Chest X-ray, AP view. Patient: 27 years old, sex M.
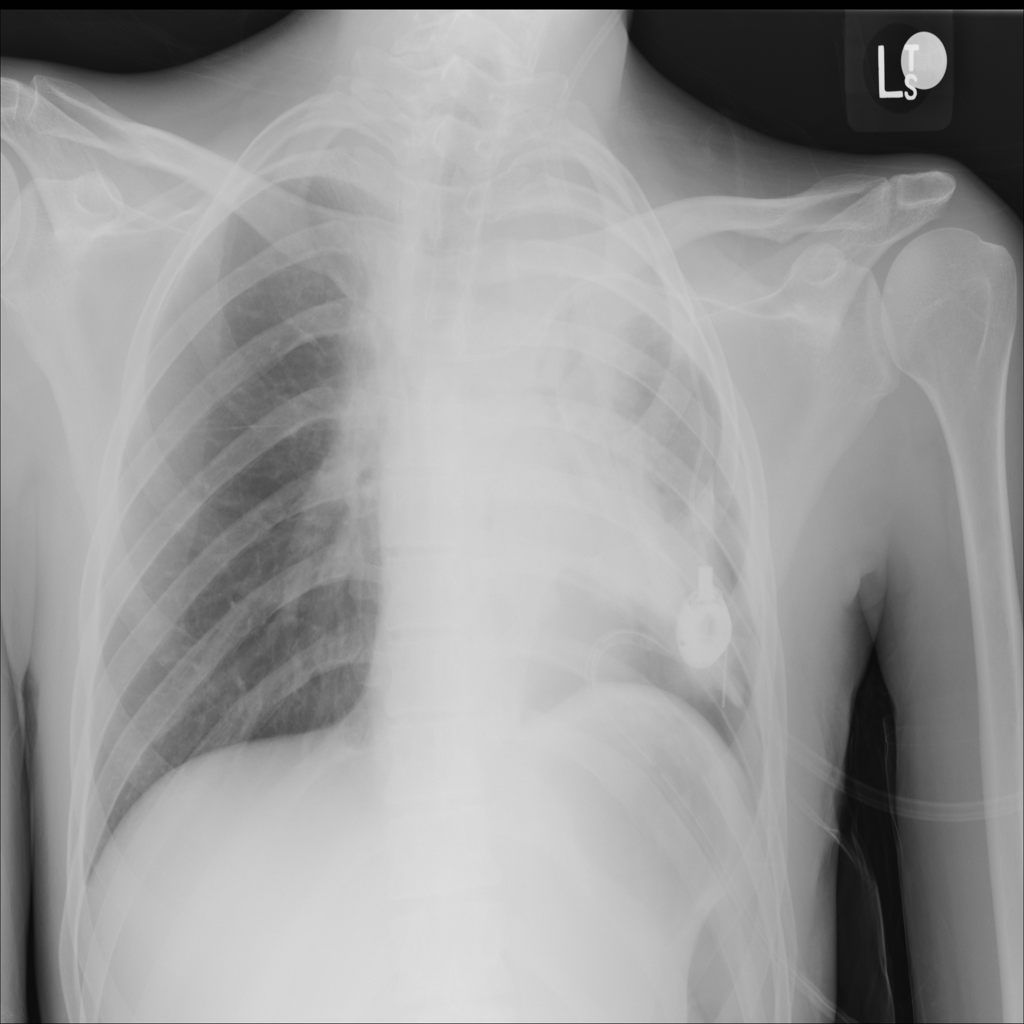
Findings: Atelectasis